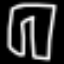
Label: pants